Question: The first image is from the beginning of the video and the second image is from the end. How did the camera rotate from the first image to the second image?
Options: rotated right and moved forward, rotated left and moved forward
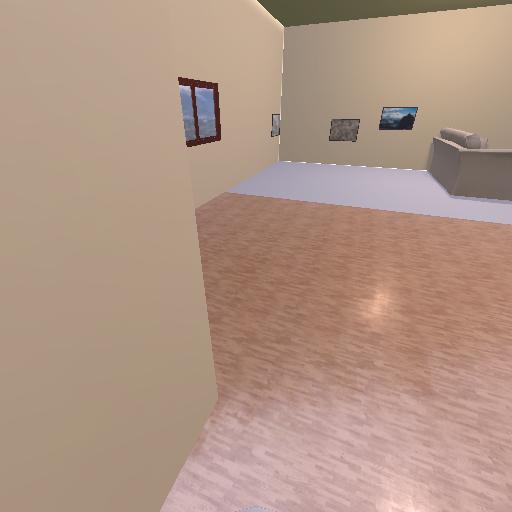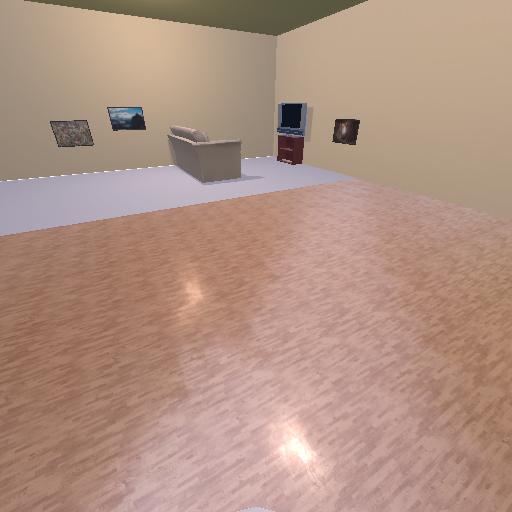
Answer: rotated right and moved forward